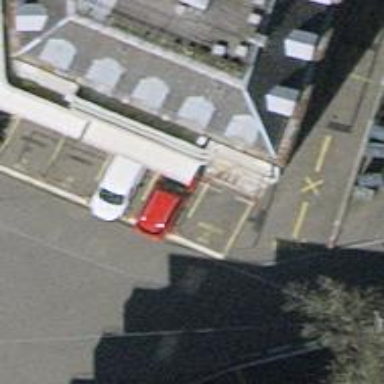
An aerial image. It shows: Car-sharing service available at this location.